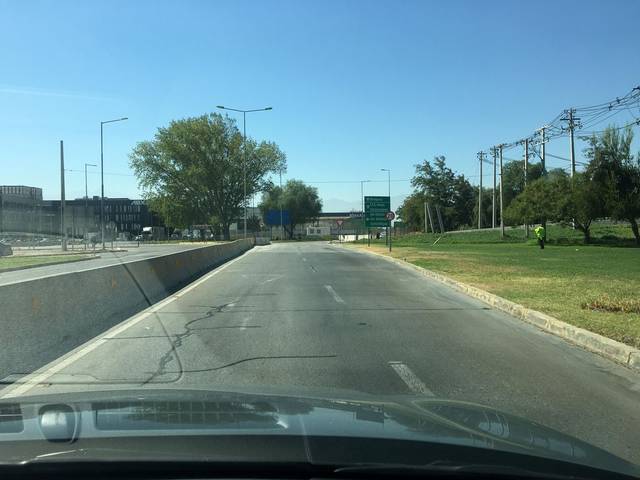
Region: Chile
Coordinates: -33.411, -70.792